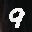
Label: 9